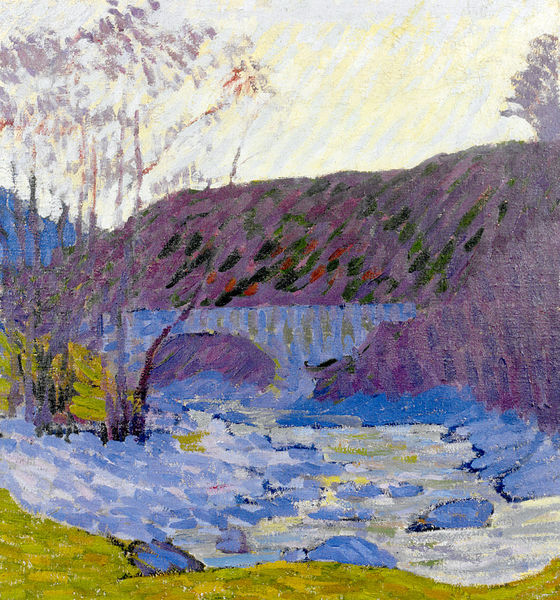
Titel: Die Maira mit der Brücke von Stampa
Künstler: Giovanni Giacometti
Standort: Studen
Institution: Fondation Saner
Schlagwörter: baum, berg, blau, blätter, felsen, gemälde, himmel, laub, wasser, weiß, wolken, bäume, fluss, gelb, grün, impressionismus, landschaft, ocker, see, teich, ufer, äste, braun, frankreich, grau, licht, pastell, zeichnung, ölbild, rot, wiese, expressionismus, malerei, steine, öl, bach, hügel, schilf, zweige, brücke, gewässer, pastos, wasserfall, hellblau, himmelblau, landschft, ruhig, bogen, berge, farben, hang, modern, sonnenlicht, farbe, lila, violett, winter, bogenbrücke, böschung, streifen, gründ, grass, striche, bögen, provence, weiden, kälte, flusslandschaft, strich, tupfen, pinsel, tupfer, signac, farbflecke, gelbgrün, grüngelb, getupft, matisse, flecke, fauvismus, abstrakz, gelgrün, van goh, wassetr, ausgegliechen, van ghoch, fluss see